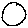
Label: circle